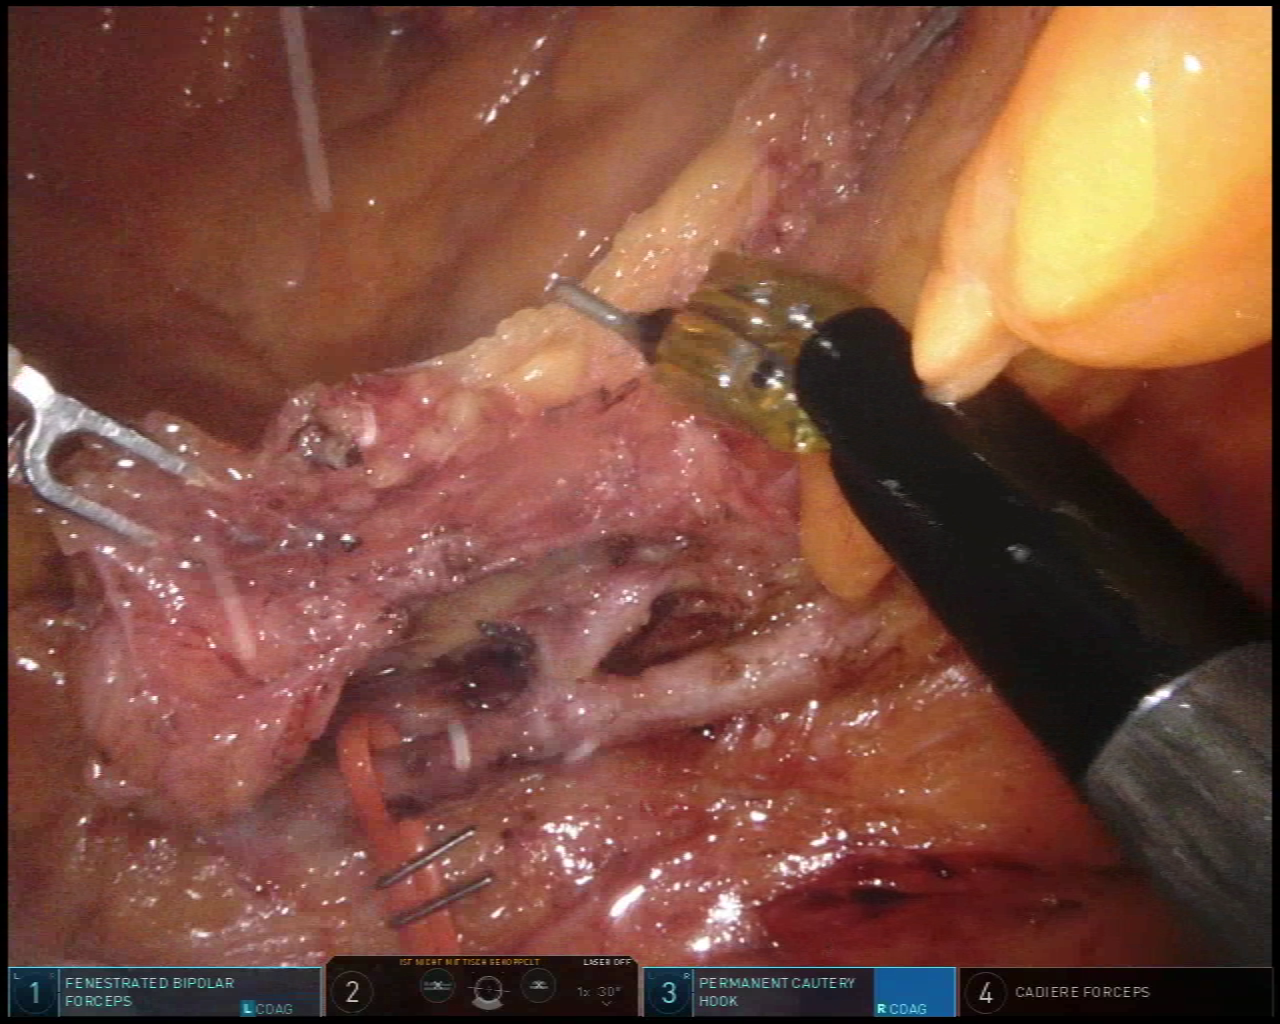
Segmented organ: inferior_mesenteric_artery
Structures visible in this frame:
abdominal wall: no
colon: no
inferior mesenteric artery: yes
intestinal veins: no
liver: no
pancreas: no
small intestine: no
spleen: no
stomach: no
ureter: no
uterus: no
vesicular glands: no